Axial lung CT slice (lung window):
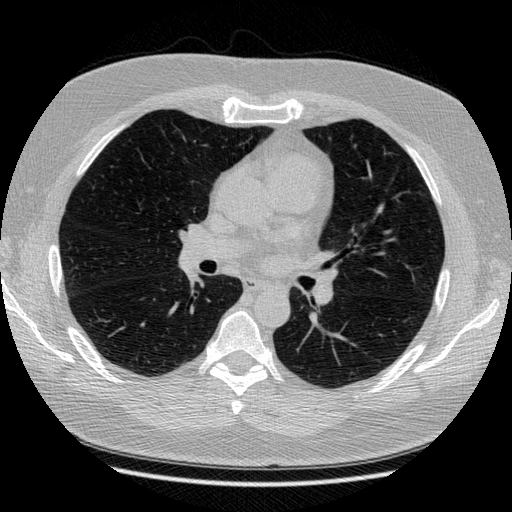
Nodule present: no